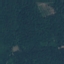
Land use / land cover: Forest